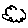
Label: cloud